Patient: sex M, age 55
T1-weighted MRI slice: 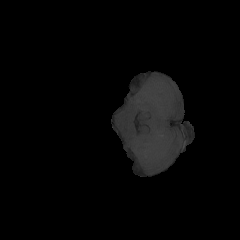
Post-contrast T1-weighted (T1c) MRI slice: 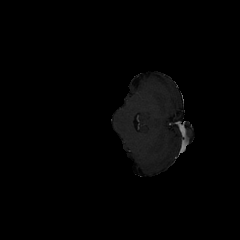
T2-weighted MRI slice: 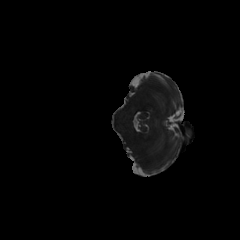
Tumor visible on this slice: no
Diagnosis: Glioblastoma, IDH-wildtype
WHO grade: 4